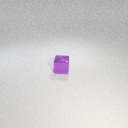
small purple metal cube